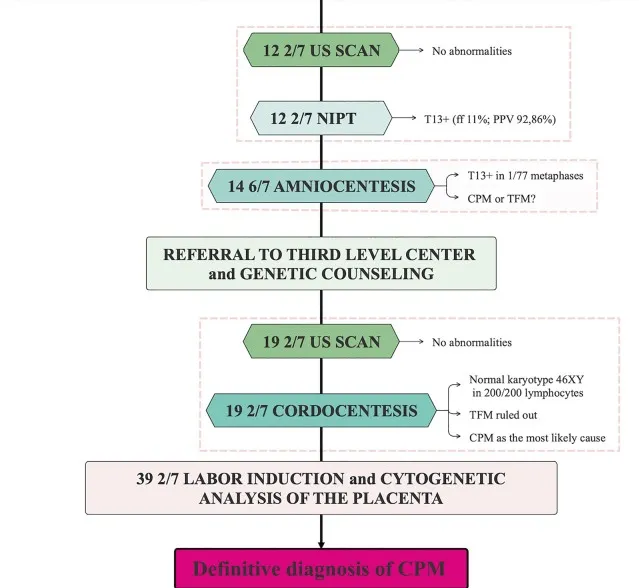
Screening and diagnostic steps in a case of Confined Placental Mosaicism. CPM, Confined Placental Mosaicism; TFM, True Fetal Mosaicism; ff, Fetal Fraction; PPV, Positive Predictive Value.
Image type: chart (chart)